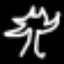
Label: palm tree